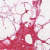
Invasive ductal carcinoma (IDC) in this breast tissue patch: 0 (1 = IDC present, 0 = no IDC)